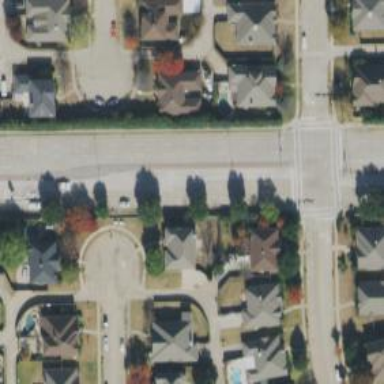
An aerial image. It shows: Secondary road with separate sidewalk.